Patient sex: M
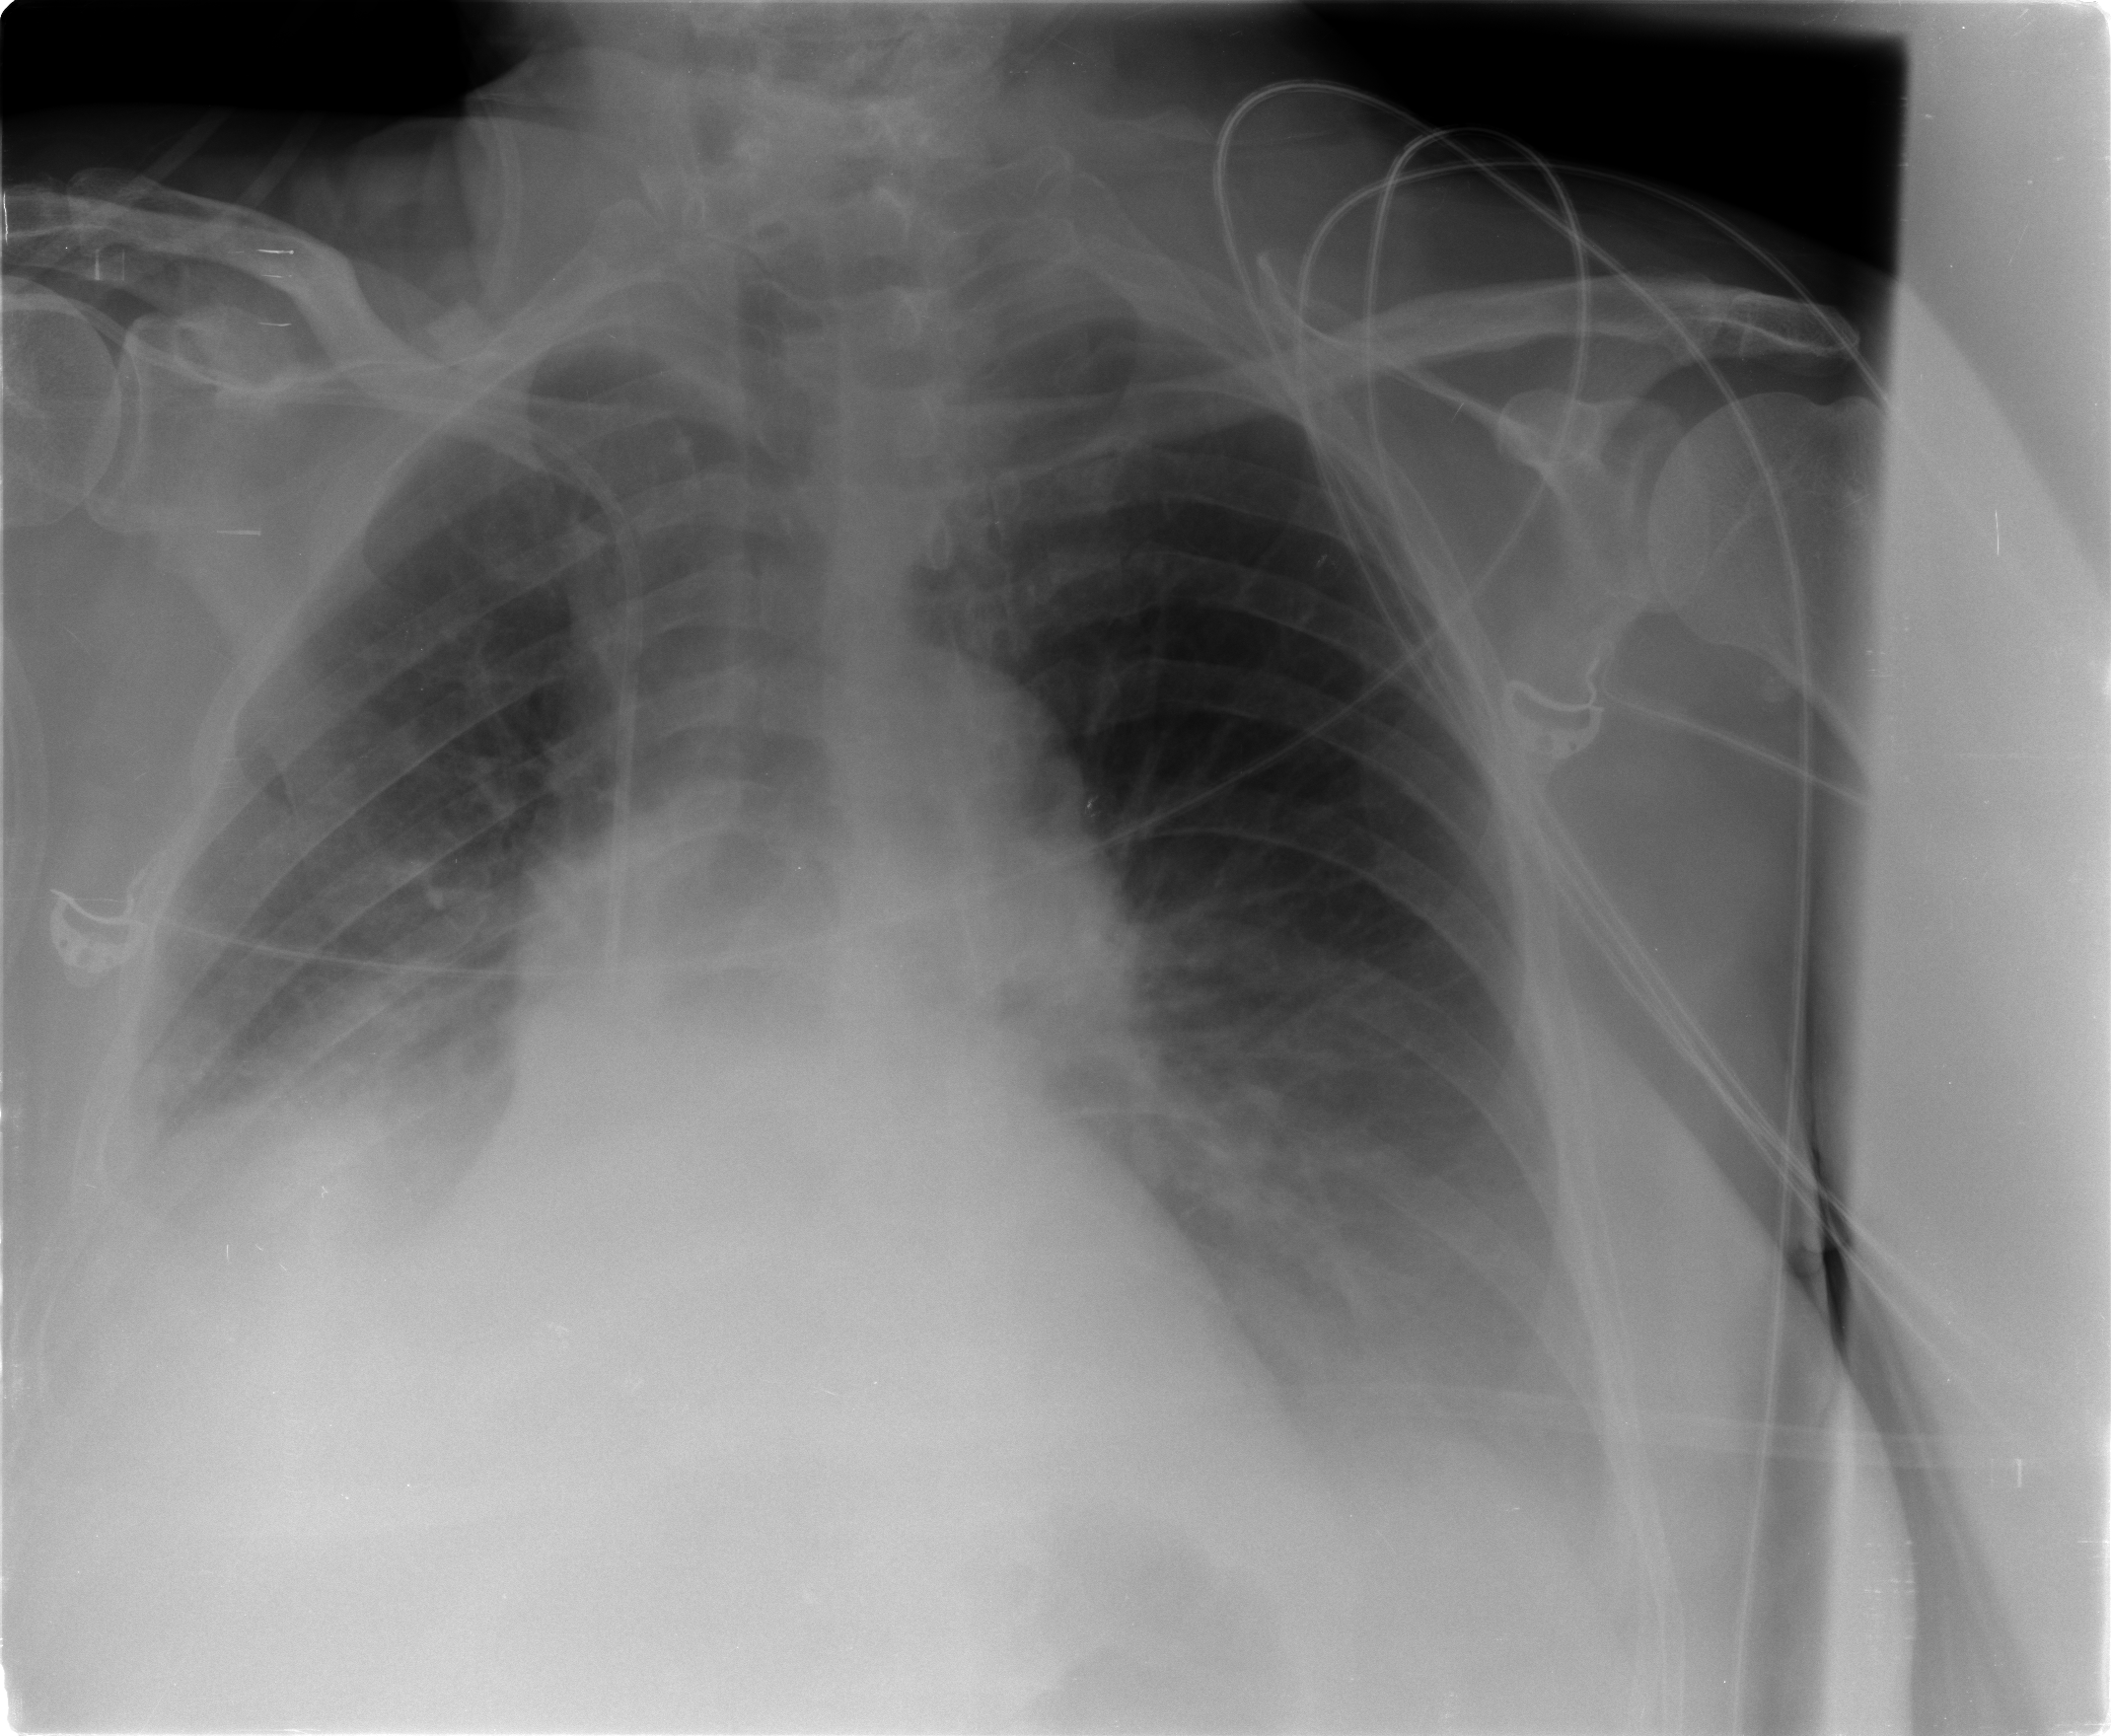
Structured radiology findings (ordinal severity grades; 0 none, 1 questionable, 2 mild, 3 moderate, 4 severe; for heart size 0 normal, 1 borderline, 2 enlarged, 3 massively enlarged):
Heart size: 2
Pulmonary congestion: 2
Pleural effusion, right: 3
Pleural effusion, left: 2
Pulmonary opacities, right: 2
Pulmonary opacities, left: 0
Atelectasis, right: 2
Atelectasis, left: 2